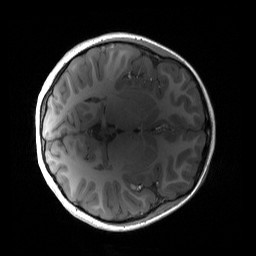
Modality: T1w
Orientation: axial
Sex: female
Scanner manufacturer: siemens
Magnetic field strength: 3 T
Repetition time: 1.9 s
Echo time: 0.00243 s